Question: I'm trying to design a web page and i have a 3 column 1 row table set up (Bottom Of The Page). This is illustrated in the following figure.
As you can see in that figure, some border is appearing at the start of td tag (Marked By Black Circles). I've made the border 0 and still there is no effect. Why is happening and how should i resolve it?
I've Provided The Code Below..
HTML
'''
<div class="wrapper col3">
<div id="intro">
<div class="fl_left">
<div class="UpperSlideShow">
</div>
<div class="LowerFlyUps">
<table class="HoverTable" cellpadding="0" cellspacing="0" border="0" style="margin-left:2px;">
<tr>
<td>
<div class="box" id="box">
<div class="inner">
<h4>Header One</h4>
<p>Content One, Team Pwn helped us identify the root cause of our problems and delivered effective solutions to tackle them.</p>
</div>
</div>
</td>
<td>
<div class="box" id="box1">
<div class="inner">
<h4>Header Two</h4>
<p>Content One, Team Pwn helped us identify the root cause of our problems and delivered effective solutions to tackle them.</p>
</div>
</div>
</td>
<td>
<div class="box" id="box2">
<div class="inner">
<h4>Header Three</h4>
<p>Content One, Team Pwn helped us identify the root cause of our problems and delivered effective solutions to tackle them.</p>
</div>
</div>
</td>
</tr>
</table>
</div>
</div>
<div class="fl_right"><img src="images/demo/380x300.gif" alt="" /></div>
<br class="clear" />
</div>
</div>
'''
CSS
'''
table.HoverTable
{
border: 0px;
}
table.HoverTable tr
{
border: 0px;
}
table.HoverTable tr rd
{
border: 0px;
}
.box {
position: absolute;
bottom: 0;
width: 175px;
height: 40px;
overflow: hidden;
color: #FFFFFF;
font: 12px Tahoma,sans-serif;
background-color: #284062;
margin-right: 10px;
float: left;
text-align:center;
}
.inner {
position: absolute;
top: 0;
left: 0;
width: 100%;
}
.box h4 {
padding-bottom: 10px;
border-bottom: 1px solid #fff;
font: 18px Tahoma,sans-serif;
text-transform: capitalize;
margin: 10px;
}
.box p {
margin: 0 10px;
}
#intro
{
padding:30px 0 5px 0;
font-size:16px;
font-family:Georgia, "Times New Roman", Times, serif;
}
#intro .fl_left
{
display:block;
float:left;
width:575px;
height:300px;
margin:0;
color:#FFFFFF;
background-color:#2684B7;
}
#intro .fl_left h3
{
font-size: 24px;
padding:0;
border:none;
color:#FFFFFF;
text-align:center;
line-height:2em;
}
#intro .fl_left p
{
margin:0;
padding:0;
line-height:1.6em;
}
#intro .fl_left p.readmore
{
display:block;
width:100%;
margin:20px 0 0 0;
padding:0;
text-align:right;
line-height:normal;
}
#intro .fl_left p.readmore a
{
padding:8px 15px;
font-size:18px;
color:#FFFFFF;
background-color:#1C5E82;
}
#intro .fl_right{float:right;}
'''
Javascript
'''
$(document).ready(function() {
$(".box").hover(function ()
{
$(this).animate({height: 200});
}, function ()
{
$(this).animate({height: 40});
}
);
});
'''
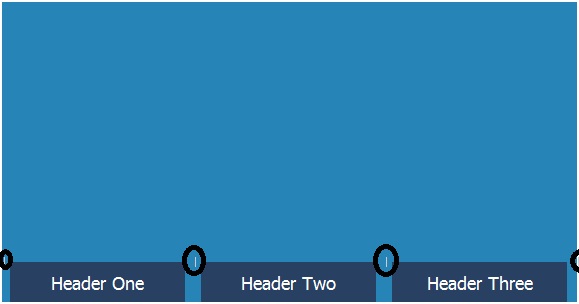
Answer: This is causing it, the border-left and right. <URL>
'''
table tbody td {
vertical-align: top;
border-collapse: collapse;
border-left: 1px solid #CCC;
border-right: 1px solid #CCC;
}
'''
change to
'''
table tbody td {
vertical-align: top;
border-collapse: collapse;
}
'''